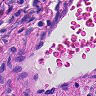
Metastatic tissue present: no